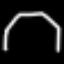
Label: octagon